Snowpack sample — Snodgrass Mountain, Crested Butte, Colorado (2/4/25, 12:06 PM MST)
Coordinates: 38.923, -106.968
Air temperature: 35 °F
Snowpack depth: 80 cm
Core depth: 30 cm
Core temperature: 35.6 °F
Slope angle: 14°, slope face: 78°
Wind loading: low
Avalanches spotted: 0
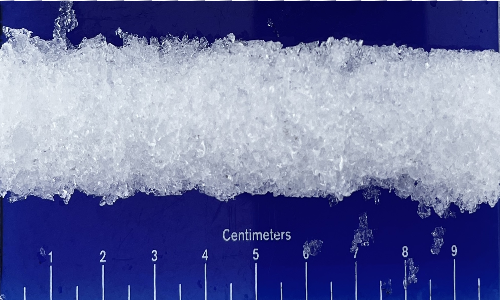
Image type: core
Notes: No avalanches nearby, unusually warm weather for the last month reported by residents, Collected 25 yards from treeline